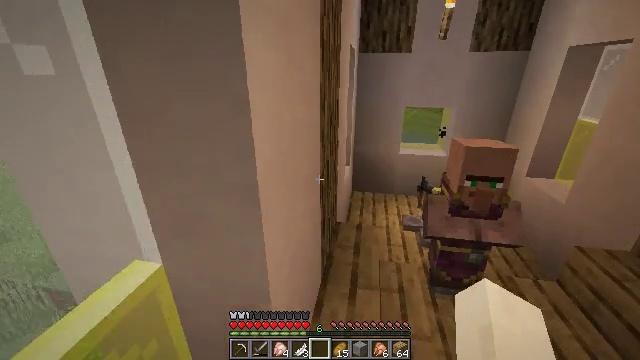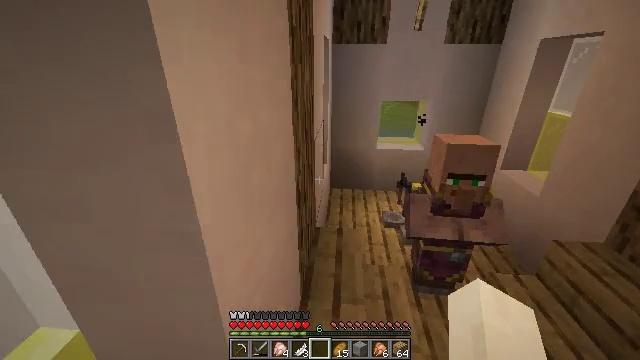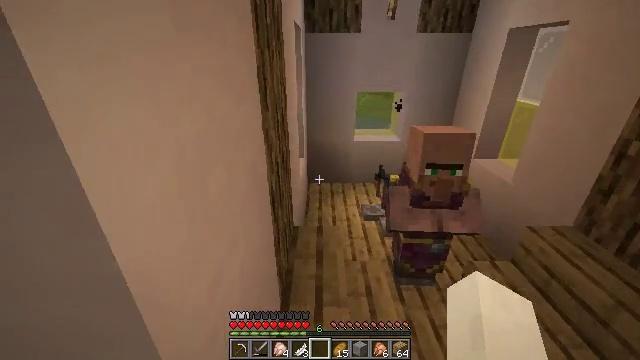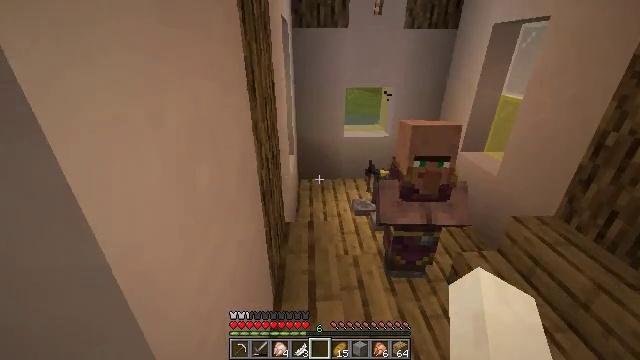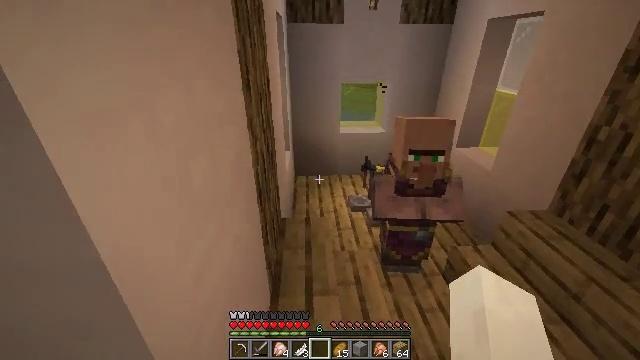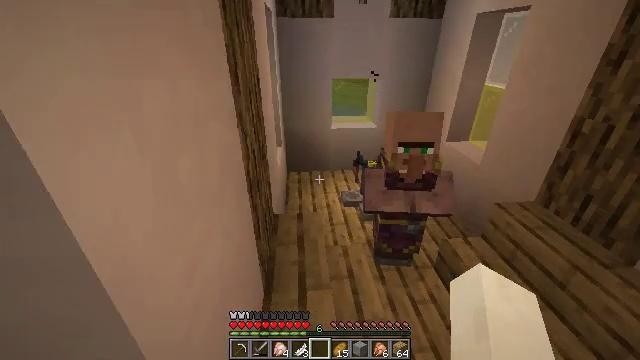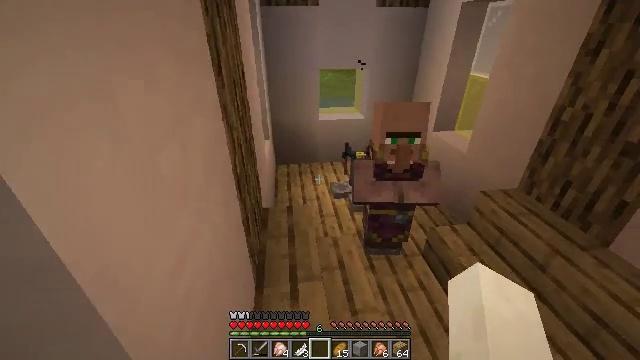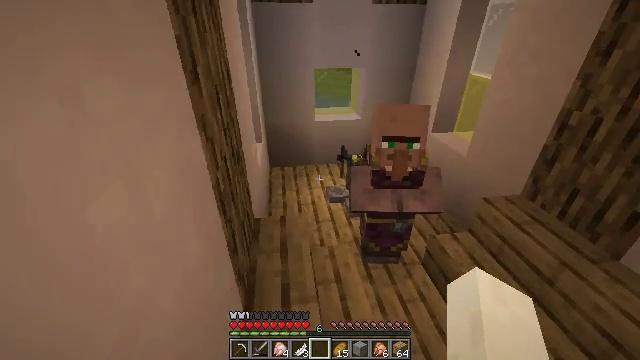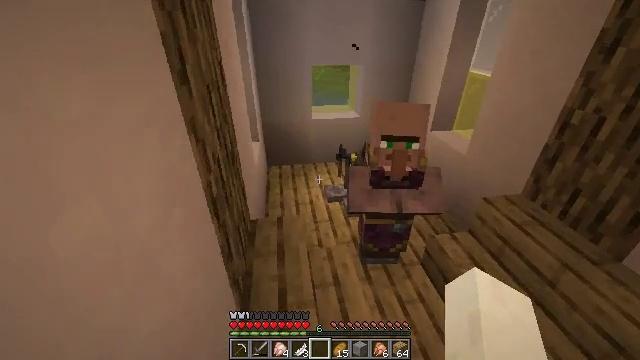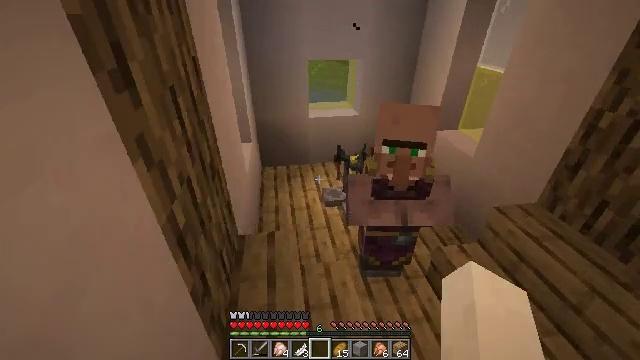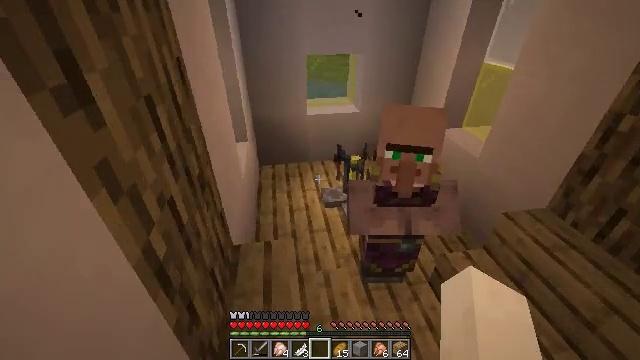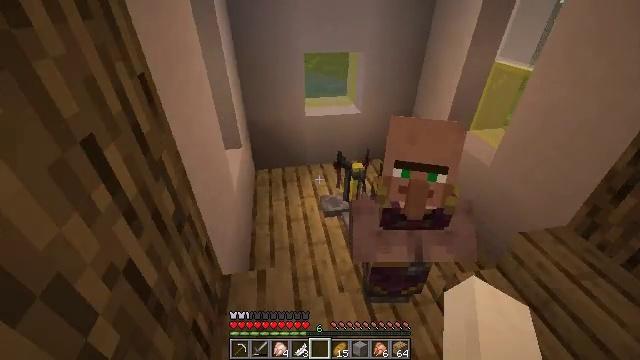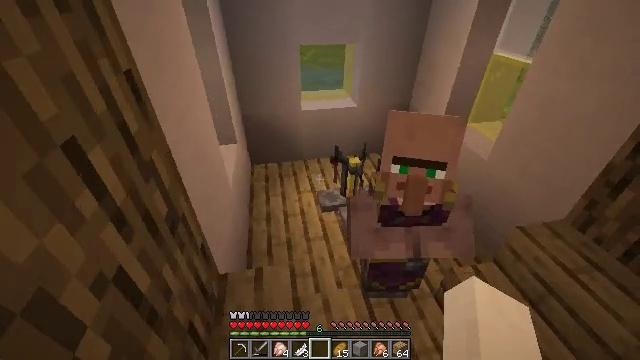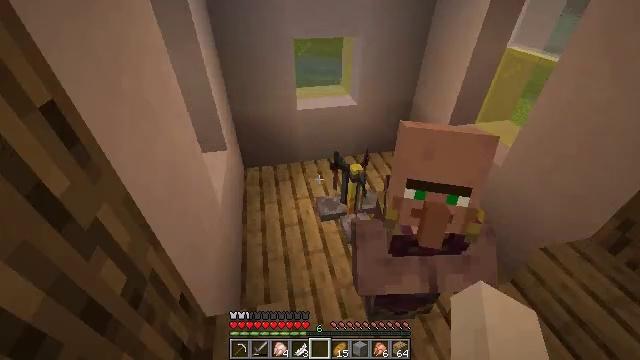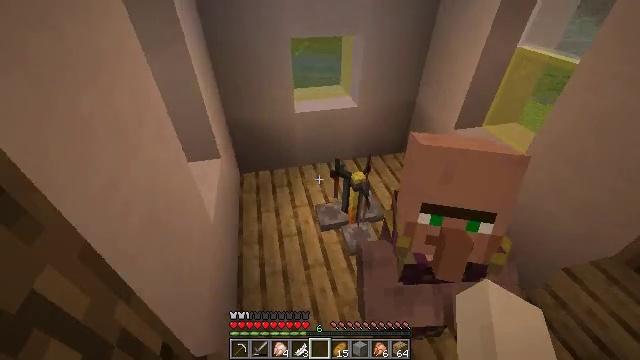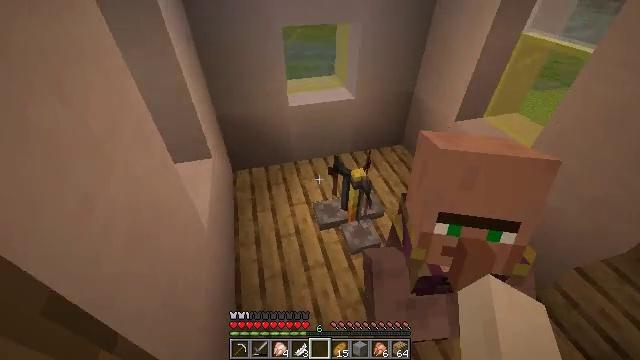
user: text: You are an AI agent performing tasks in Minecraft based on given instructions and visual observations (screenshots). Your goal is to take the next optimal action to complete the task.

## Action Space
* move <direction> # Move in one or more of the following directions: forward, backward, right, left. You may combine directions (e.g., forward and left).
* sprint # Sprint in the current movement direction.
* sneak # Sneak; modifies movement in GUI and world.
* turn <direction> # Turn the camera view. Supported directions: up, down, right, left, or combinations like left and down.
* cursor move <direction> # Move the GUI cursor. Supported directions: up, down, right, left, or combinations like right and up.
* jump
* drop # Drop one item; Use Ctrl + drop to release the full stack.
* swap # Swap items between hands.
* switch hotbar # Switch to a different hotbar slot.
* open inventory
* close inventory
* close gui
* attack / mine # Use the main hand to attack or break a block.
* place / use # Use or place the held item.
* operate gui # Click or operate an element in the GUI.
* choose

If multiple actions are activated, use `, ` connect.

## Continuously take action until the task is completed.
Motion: motion action
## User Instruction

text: Break the brewing stand to collect it.
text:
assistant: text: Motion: move forward, turn right and down
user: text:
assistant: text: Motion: move forward, turn right and down
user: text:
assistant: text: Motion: move forward, turn right
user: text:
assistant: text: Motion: move forward
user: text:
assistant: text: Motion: move forward, turn right
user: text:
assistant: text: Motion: move forward, turn right and down
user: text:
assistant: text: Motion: move forward
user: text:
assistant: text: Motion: move forward
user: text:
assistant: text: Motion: move forward, turn down
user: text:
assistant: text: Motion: move forward, turn down
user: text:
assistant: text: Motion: move forward, turn down
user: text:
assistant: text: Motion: move forward, turn down
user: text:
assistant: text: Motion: move forward, turn right and down
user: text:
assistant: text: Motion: move forward
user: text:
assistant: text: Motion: move forward and move left, turn right and down
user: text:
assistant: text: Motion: move forward and move left, turn right and down
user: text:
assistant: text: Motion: move forward and move left, turn right and down
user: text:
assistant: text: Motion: move forward and move left, turn right
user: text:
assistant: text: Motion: move forward and move left, turn right and down
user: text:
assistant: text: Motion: move forward and move left, turn right and down
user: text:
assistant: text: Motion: move forward, turn right and down
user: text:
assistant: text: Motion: turn right and down
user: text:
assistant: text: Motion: turn right
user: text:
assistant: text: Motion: attack / mine
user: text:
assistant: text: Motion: attack / mine
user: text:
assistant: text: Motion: attack / mine
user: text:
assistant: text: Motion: attack / mine
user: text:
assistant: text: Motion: turn right, attack / mine
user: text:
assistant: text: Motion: attack / mine
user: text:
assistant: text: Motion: attack / mine